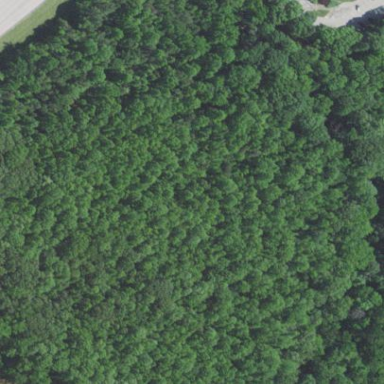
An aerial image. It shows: Mixed woodland with variety of leaf types and cycles.